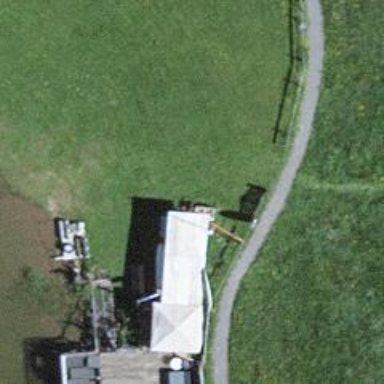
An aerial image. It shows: Cafe.